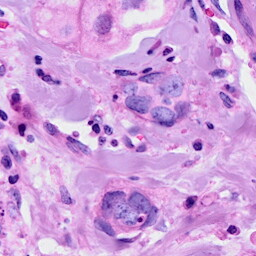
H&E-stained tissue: Breast